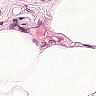
Metastatic tissue present: no